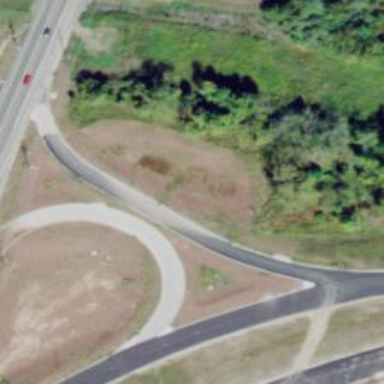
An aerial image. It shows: Trunk link highway with asphalt surface and jughandle junction.